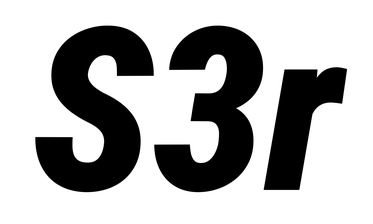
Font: Roboto-Italic_Condensed_Black_Italic